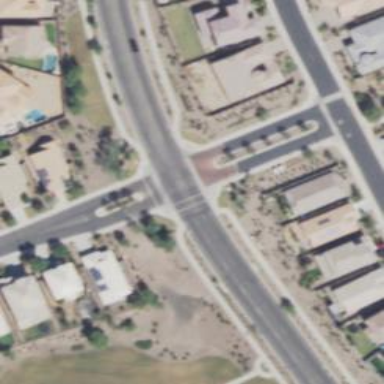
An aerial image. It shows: Marked road crossing.